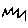
Label: zigzag